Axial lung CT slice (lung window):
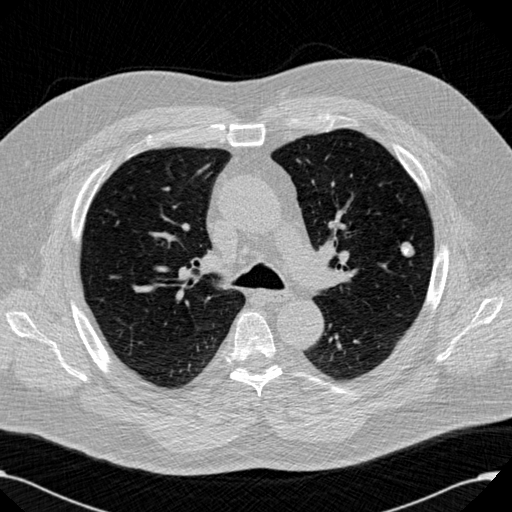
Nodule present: yes
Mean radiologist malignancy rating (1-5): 2.75